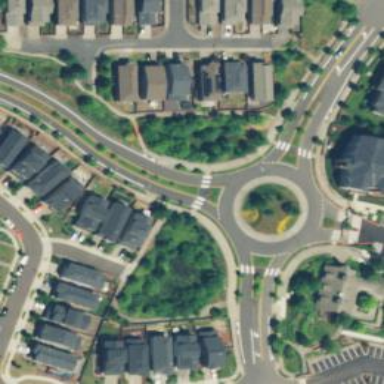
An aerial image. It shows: Crossing on footway.